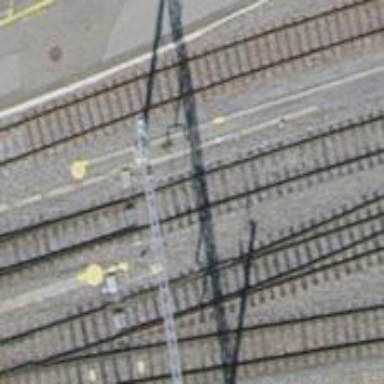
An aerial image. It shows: Railway milestone.